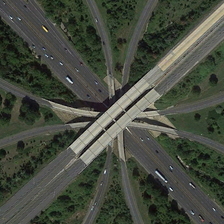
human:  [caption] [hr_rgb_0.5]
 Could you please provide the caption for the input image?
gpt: many green trees are around a viaduct .

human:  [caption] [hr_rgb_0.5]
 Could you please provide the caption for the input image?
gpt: many green trees are around a viaduct .

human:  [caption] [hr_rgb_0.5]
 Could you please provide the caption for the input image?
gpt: many cars ran on the road, vehicles parked beside the road .

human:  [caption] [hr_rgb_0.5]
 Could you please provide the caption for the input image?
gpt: the grey of the open road through many dense green trees .

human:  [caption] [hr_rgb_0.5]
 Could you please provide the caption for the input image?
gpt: the grey of the open road through many dense green trees .